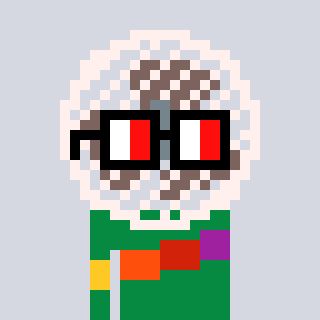
a pixel art character with square glasses with black frames and red eyes, a fan-shaped head and a green-colored body on a cool background